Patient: sex F, age 38
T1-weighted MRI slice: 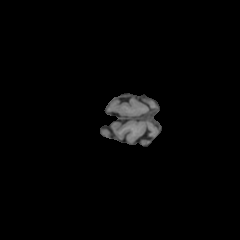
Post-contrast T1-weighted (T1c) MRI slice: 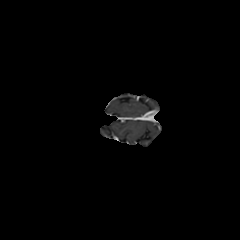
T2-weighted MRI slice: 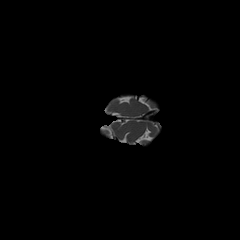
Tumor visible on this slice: no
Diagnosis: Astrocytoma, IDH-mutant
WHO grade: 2